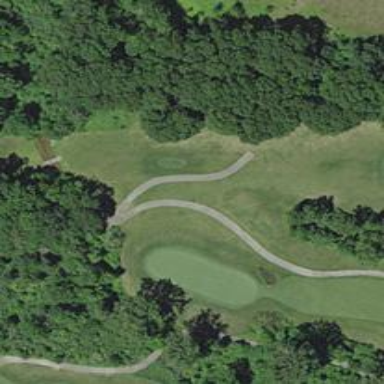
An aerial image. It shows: Pathway for golfing.